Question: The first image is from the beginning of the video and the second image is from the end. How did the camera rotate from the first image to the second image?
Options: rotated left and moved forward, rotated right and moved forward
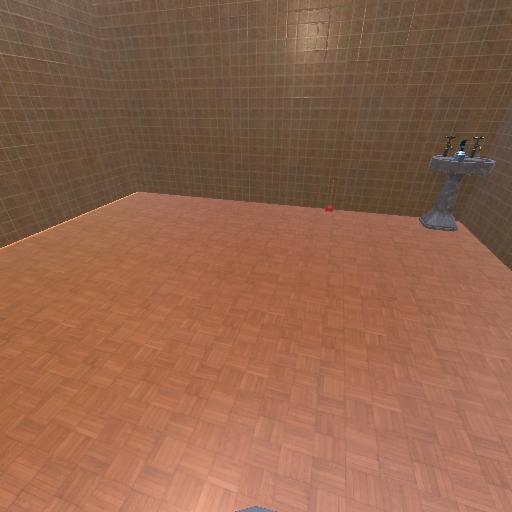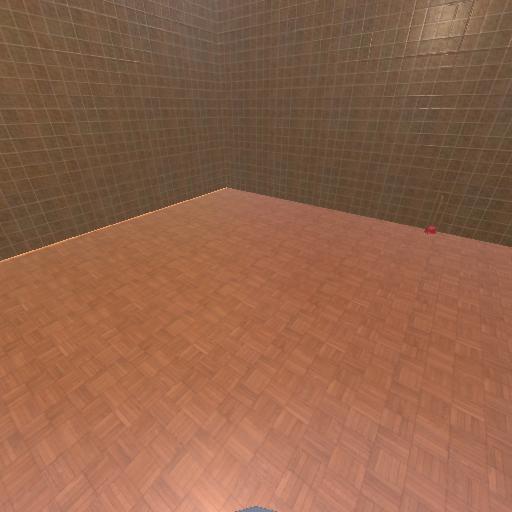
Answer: rotated left and moved forward